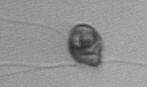
Label: flagellate_morphotype1